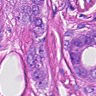
Metastatic tissue present: yes